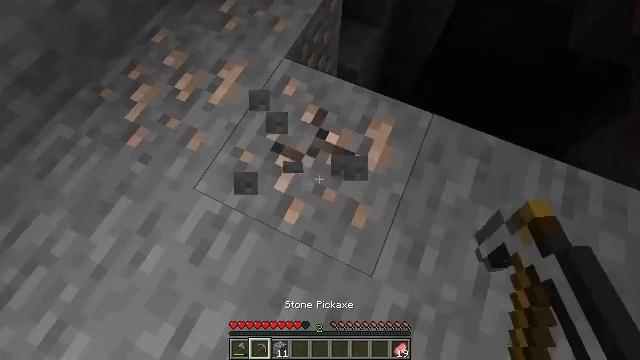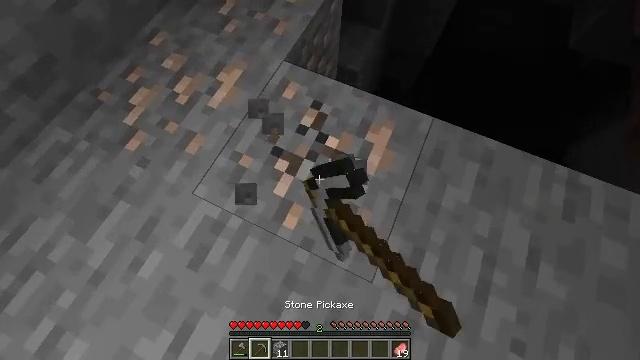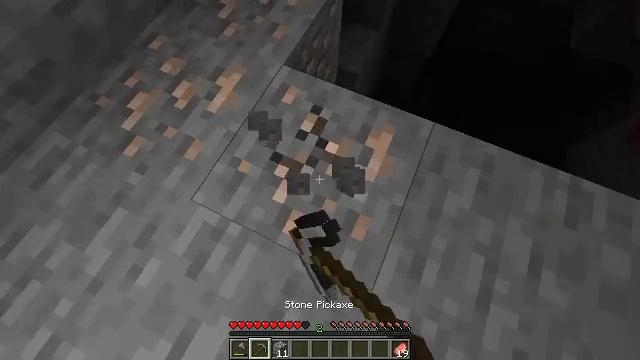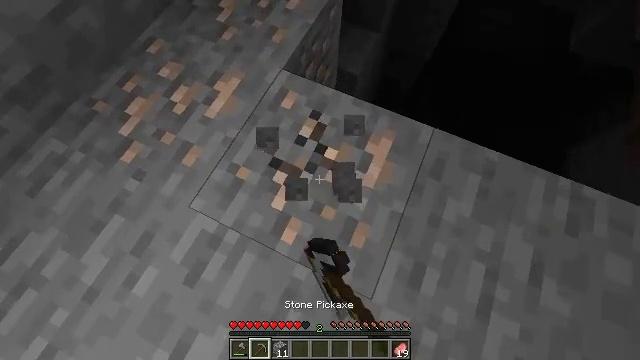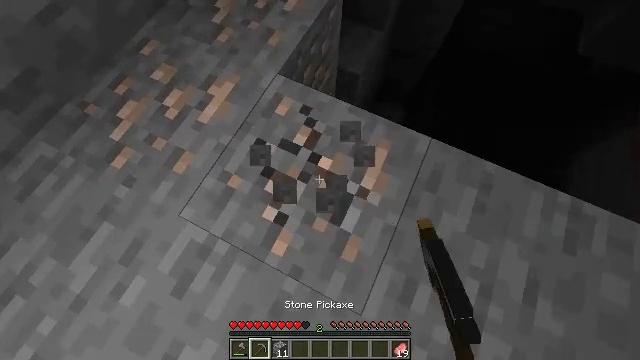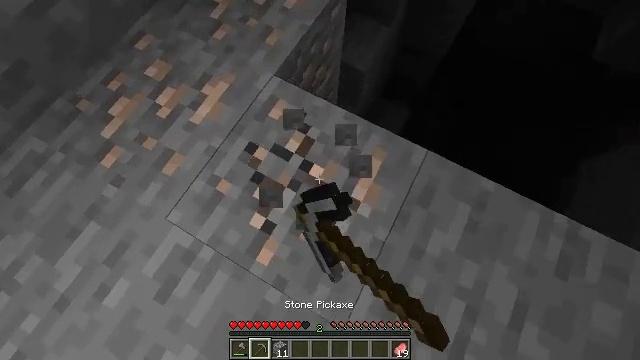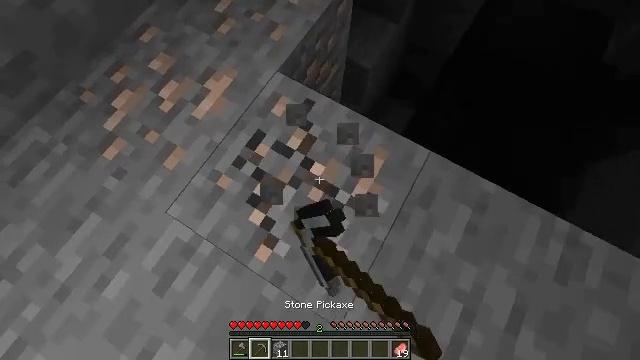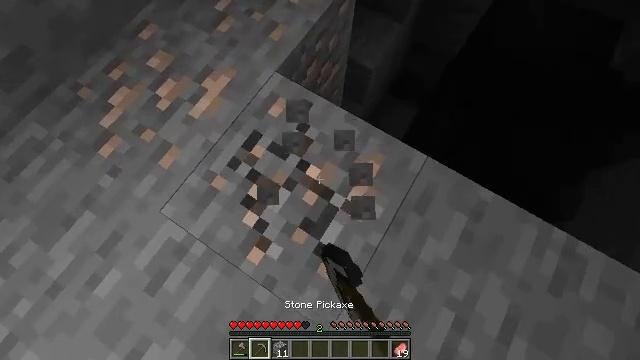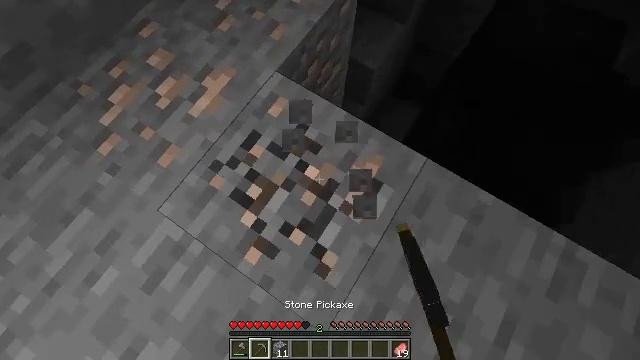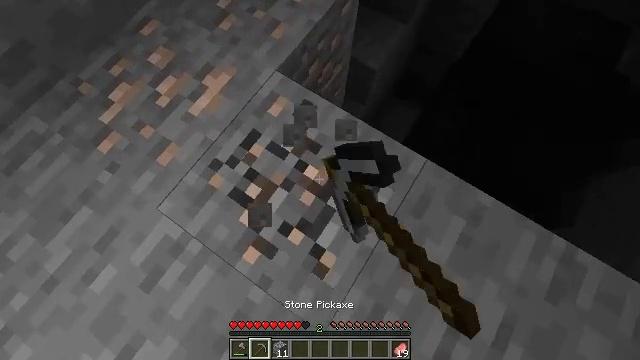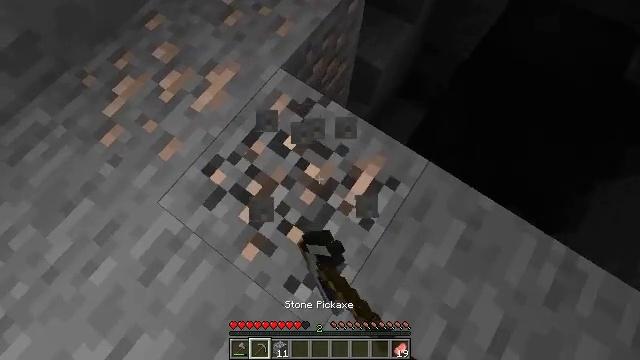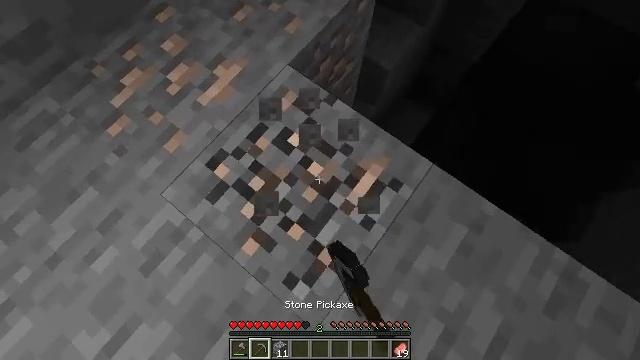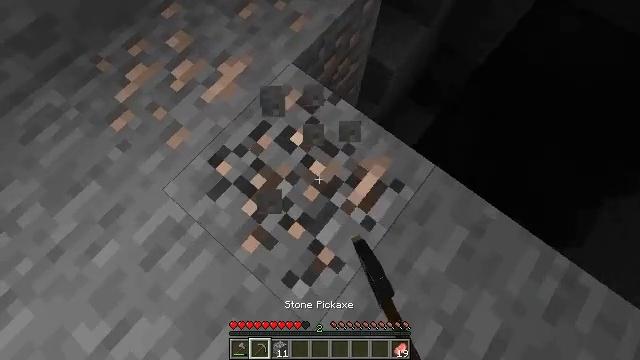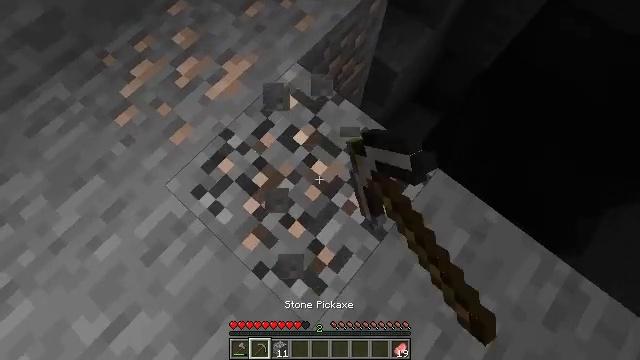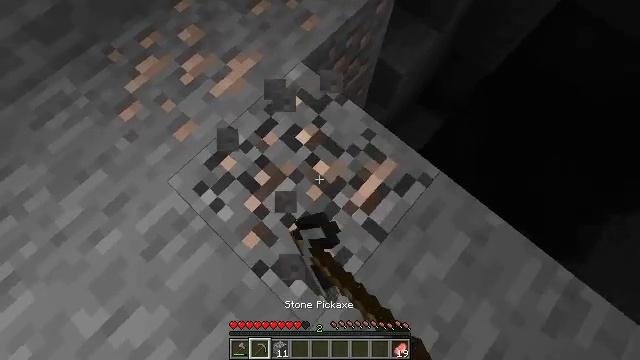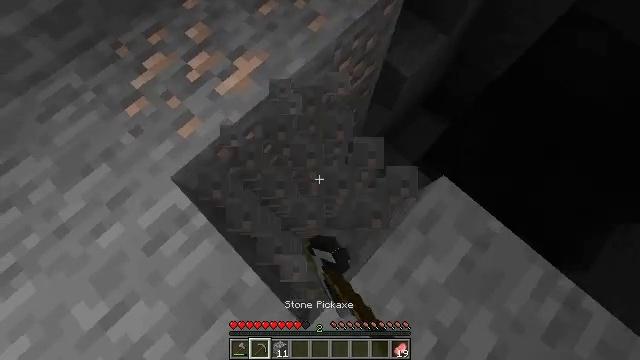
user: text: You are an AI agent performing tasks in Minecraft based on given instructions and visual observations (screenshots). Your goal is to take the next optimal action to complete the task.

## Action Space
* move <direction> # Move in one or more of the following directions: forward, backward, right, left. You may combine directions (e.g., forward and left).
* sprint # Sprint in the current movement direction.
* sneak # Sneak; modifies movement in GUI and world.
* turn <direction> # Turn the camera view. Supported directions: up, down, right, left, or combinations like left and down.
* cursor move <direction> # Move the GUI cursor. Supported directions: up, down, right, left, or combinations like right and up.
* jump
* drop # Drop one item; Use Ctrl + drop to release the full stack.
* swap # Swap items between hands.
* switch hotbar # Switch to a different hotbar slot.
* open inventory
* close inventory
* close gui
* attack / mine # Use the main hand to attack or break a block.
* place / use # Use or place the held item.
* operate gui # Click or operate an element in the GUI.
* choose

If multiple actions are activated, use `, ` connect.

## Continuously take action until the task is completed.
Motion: motion action
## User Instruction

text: Use a pickaxe to gather iron ore.
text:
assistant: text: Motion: move forward, sneak, attack / mine
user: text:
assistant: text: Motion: move forward, sneak, attack / mine
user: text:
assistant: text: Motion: move forward and move right, sneak, attack / mine
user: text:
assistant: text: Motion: move forward and move right, sneak, turn left and down, attack / mine
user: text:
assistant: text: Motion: move forward and move right, sneak, turn left and down, attack / mine
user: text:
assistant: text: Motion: sneak, turn left, attack / mine
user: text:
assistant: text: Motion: sneak, turn left, attack / mine
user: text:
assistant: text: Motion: sneak, attack / mine
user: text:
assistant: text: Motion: sneak, attack / mine
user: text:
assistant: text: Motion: sneak, turn left, attack / mine
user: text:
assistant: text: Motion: sneak, turn left, attack / mine
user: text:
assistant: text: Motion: sneak, turn left, attack / mine
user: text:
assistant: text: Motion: sneak, turn left, attack / mine
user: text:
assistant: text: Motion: sneak, turn left, attack / mine
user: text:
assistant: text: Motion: sneak, turn left, attack / mine
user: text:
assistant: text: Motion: move forward, sneak, turn left, attack / mine
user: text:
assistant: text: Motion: move forward, sneak, turn left and up, attack / mine
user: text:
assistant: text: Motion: move forward, sneak, turn left and up, attack / mine
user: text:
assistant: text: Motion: sneak, turn left and up, attack / mine
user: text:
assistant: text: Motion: sneak, turn left, attack / mine
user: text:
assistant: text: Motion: sneak, attack / mine
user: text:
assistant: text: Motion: sneak, attack / mine
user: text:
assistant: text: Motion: sneak, attack / mine
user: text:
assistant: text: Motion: sneak, attack / mine
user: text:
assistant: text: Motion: sneak, attack / mine
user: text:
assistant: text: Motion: sneak, attack / mine
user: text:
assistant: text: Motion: sneak, attack / mine
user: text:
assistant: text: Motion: move forward, sneak, attack / mine
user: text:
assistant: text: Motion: move forward, sneak, attack / mine
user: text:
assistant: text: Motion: move forward, attack / mine